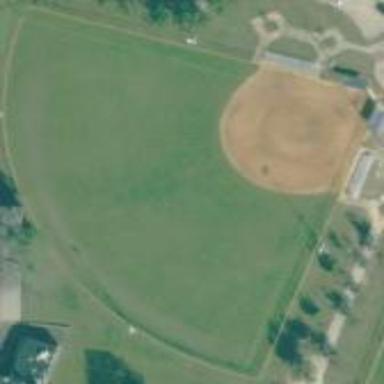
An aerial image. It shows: Grassy baseball pitch for leisure sports.